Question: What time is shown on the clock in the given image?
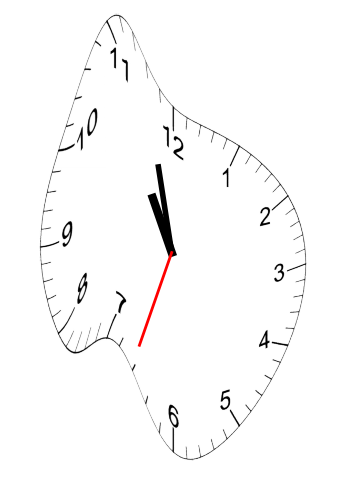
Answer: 10:57:33